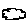
Label: cloud